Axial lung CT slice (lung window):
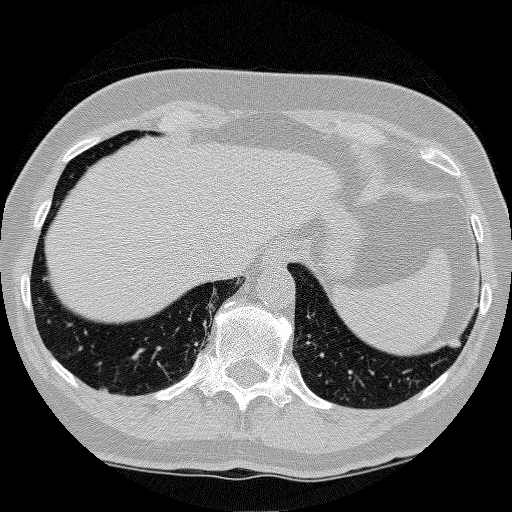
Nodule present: yes
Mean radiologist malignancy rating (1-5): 3.667